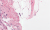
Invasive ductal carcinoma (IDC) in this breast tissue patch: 0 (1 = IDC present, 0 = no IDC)